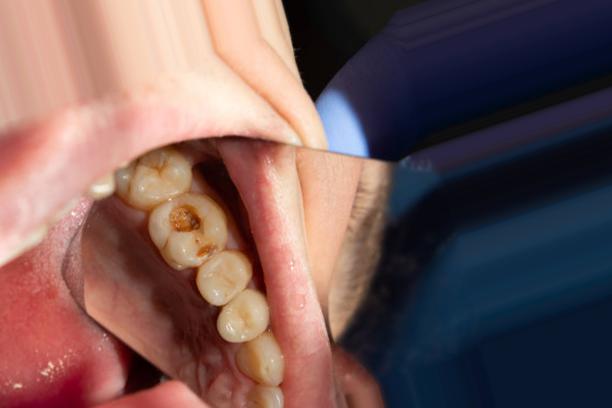
Condition: Caries